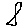
Label: fish